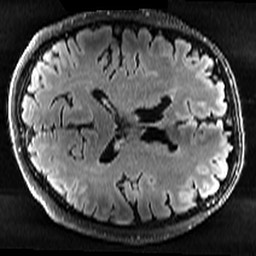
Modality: T2w
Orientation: axial
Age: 48
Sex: male
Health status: healthy
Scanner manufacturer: ge
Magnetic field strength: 3 T
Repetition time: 12 s
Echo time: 0.09548 s